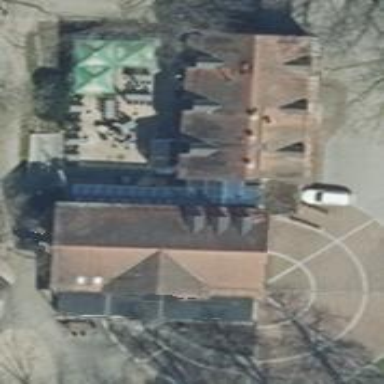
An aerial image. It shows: Restaurant.